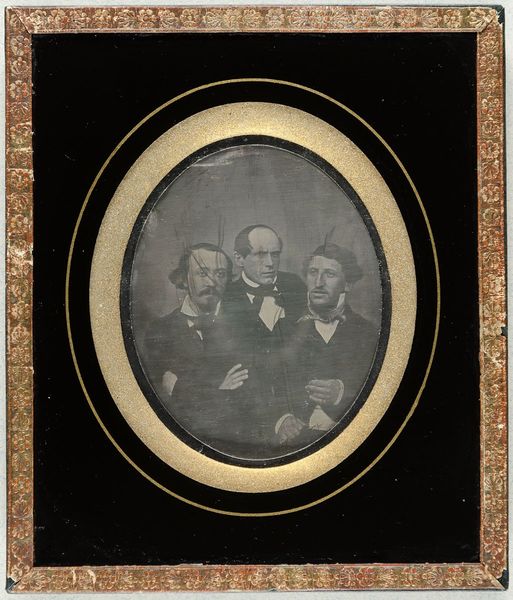
Titel: Drei junge Männer
Standort: Hamburg
Institution: Museum für Kunst und Gewerbe Hamburg
Schlagwörter: mann, gesten, gruppenportrait, portrait, foto, fotografie, photographie, photo, lichtbild, daguerreotypie, bildwerke, angewandte und bildende kunst, hessische systematik, porträt, armhaltungen, porträtfotografie, porträtphotographie, hüftbild, gruppenporträt